Question: i scrape HTML pages and write certain values into an sqlite database.
my question is: should the values, which i insert into the database, be html escaped or unescaped? what is best practice?
right now, e.g., one value looks like this in my db (note the escaped ampersand):

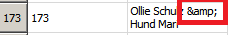
Answer: The database itself does not care.
It is your choice whether you escape the values before writing them to the DB, or after reading them from the DB.
However, you might need to apply different escaping algorithms in different contexts (URL, HTML, XML, JSON, CSV, etc.), and if you write HTML code to an .html file, you need no escaping at all.
So it would be a bad idea to force the values in the DB to have one specific one.